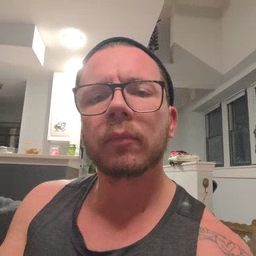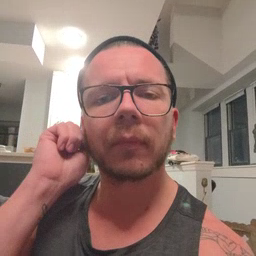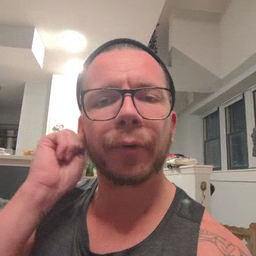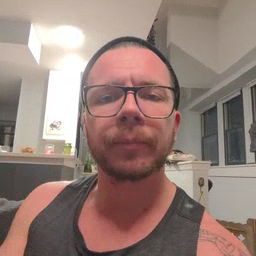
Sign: ear